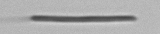
Label: fiber